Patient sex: M
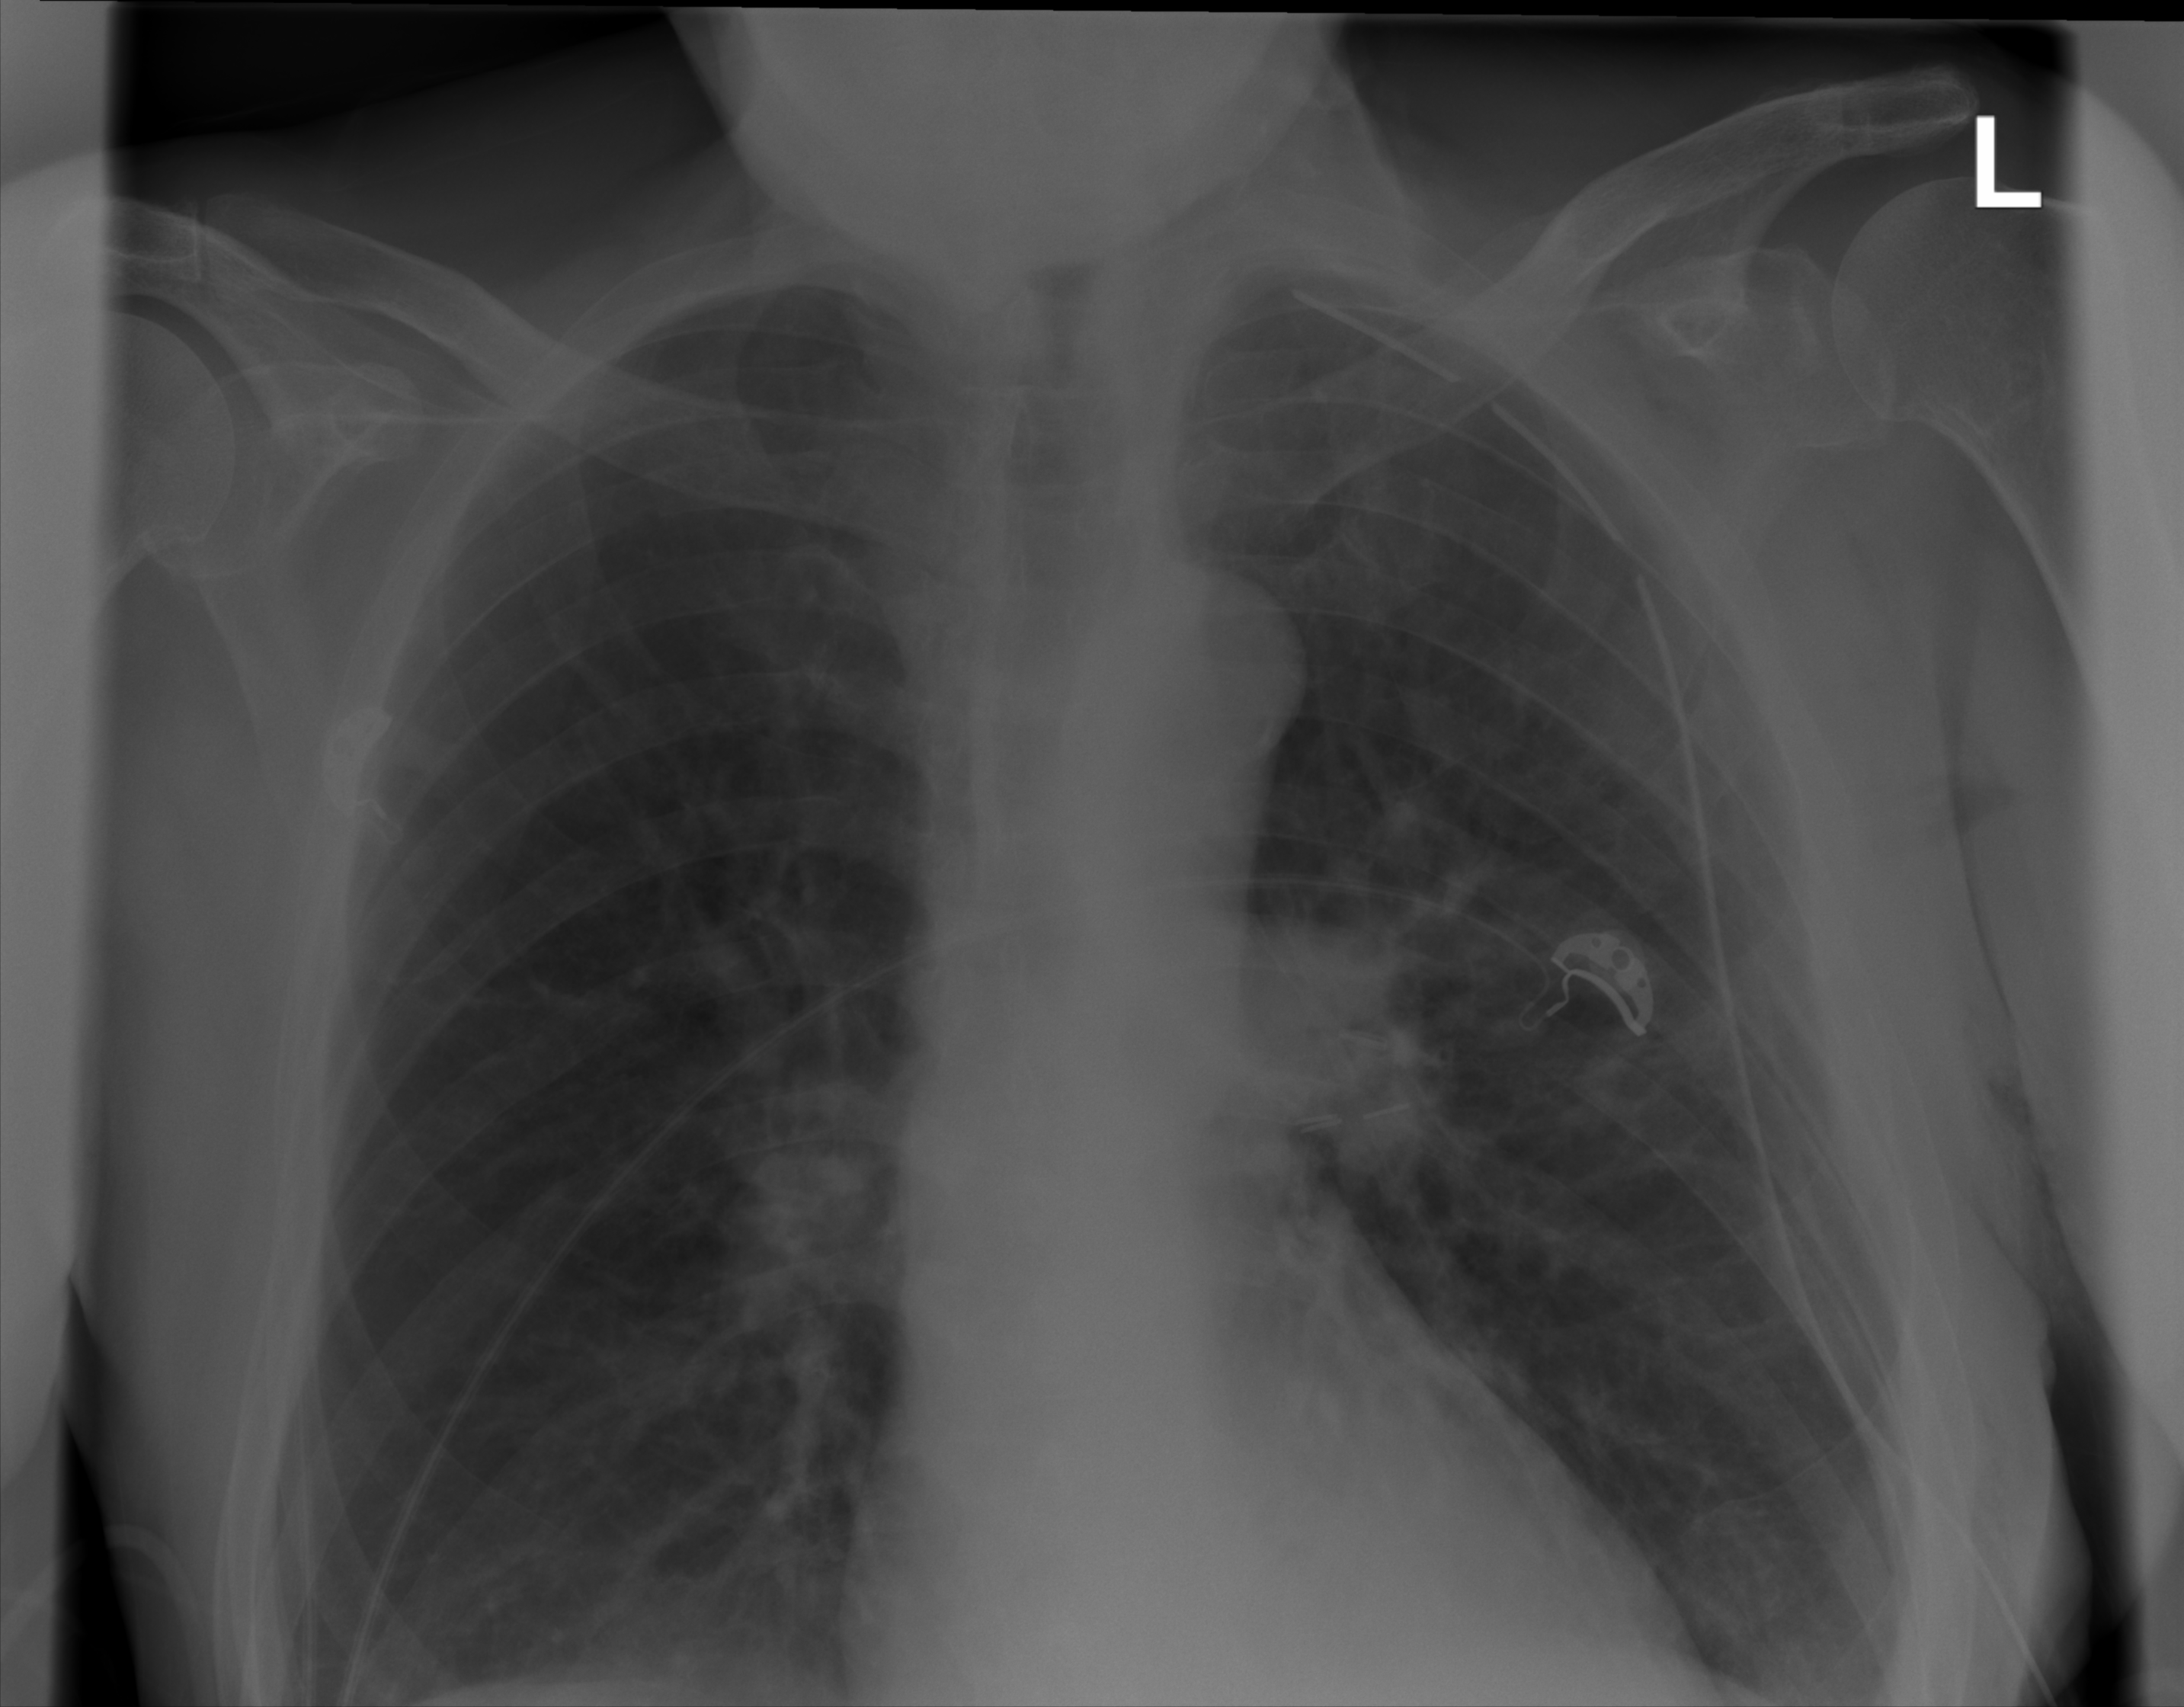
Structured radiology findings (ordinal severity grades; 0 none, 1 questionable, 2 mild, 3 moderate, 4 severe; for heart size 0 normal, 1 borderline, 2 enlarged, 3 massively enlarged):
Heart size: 0
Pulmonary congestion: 0
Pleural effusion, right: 0
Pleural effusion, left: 0
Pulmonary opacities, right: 0
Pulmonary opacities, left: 0
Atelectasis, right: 0
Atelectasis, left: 2